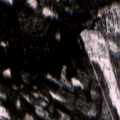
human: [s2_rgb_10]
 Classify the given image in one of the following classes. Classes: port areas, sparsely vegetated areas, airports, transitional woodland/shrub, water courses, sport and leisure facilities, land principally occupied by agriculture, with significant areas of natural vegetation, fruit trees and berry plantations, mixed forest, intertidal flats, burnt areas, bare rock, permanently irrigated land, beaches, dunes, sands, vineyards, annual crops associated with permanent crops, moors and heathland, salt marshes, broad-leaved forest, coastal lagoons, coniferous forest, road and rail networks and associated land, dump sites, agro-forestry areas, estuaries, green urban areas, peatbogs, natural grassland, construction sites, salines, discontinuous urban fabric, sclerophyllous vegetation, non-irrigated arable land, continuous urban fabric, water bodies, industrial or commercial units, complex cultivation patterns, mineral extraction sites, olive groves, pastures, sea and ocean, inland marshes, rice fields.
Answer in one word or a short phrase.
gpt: coniferous forest, mixed forest, transitional woodland/shrub